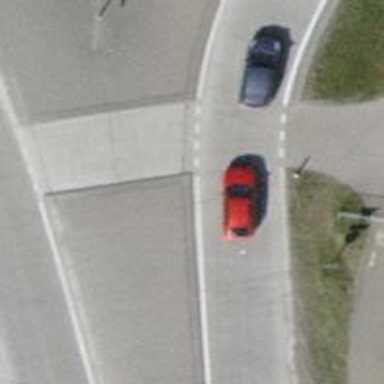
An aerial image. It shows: Unmarked road crossing.